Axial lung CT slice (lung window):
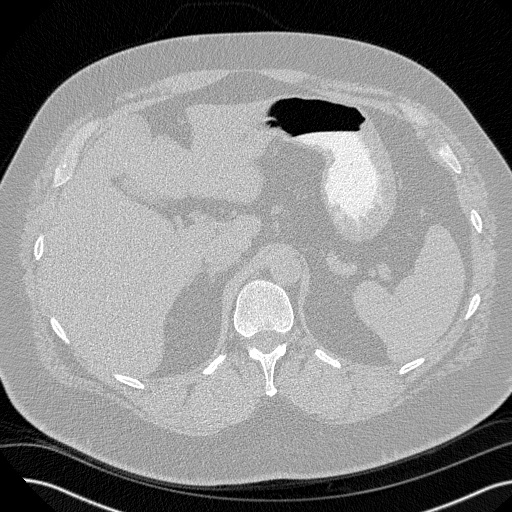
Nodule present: no